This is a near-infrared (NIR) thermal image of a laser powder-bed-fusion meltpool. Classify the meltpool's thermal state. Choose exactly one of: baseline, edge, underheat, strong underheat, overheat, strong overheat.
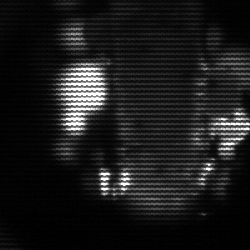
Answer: strong underheat